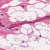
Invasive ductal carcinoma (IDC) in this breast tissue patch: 0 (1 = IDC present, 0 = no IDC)